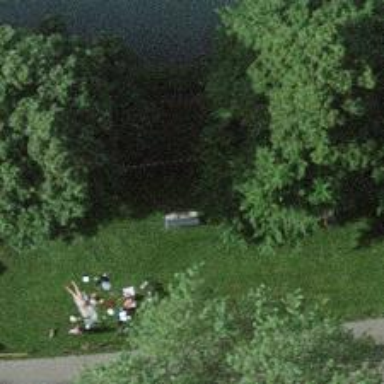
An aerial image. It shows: Bench.